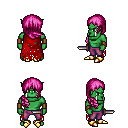
a pixel art fantasy rpg character, male body template, orc, green skin, red tattered cape, magenta pants, pink right-swept hairstyle, leather bracers, gold boots, dagger, four views (front, back, left, right), 2x2 character sprite sheet, small pixel art, hard edges, no anti-aliasing